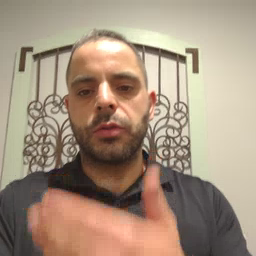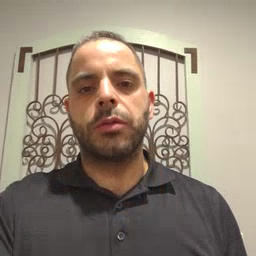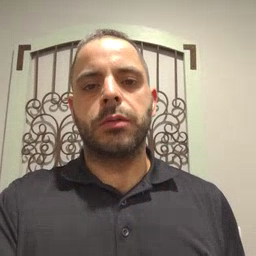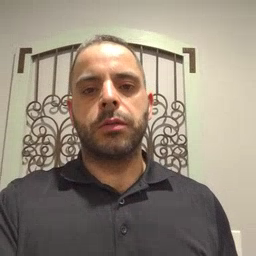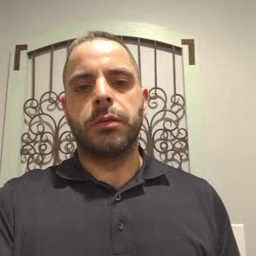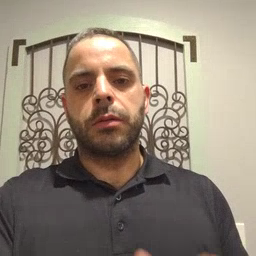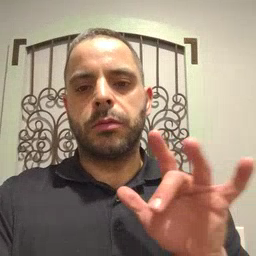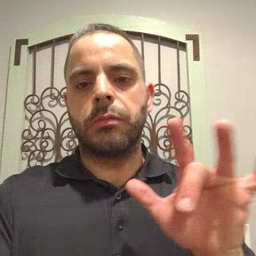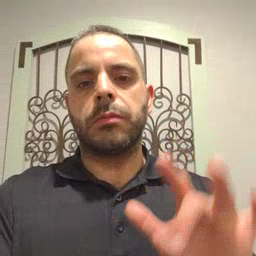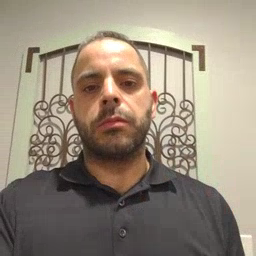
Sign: yucky